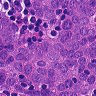
Metastatic tissue present: yes